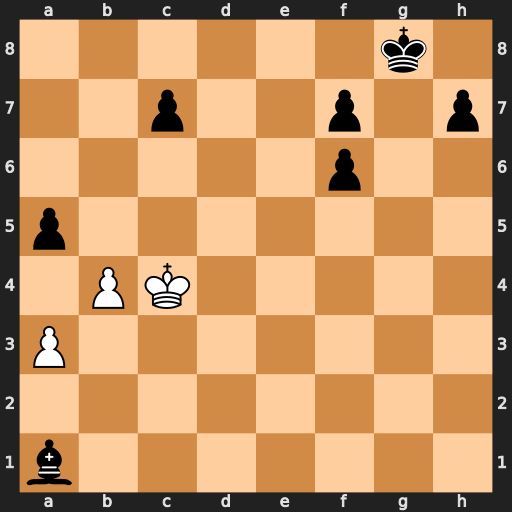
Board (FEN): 6k1/2p2p1p/5p2/p7/1PK5/P7/8/b7
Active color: w
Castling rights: -
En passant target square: -
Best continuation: bxa5 Bb2 a6